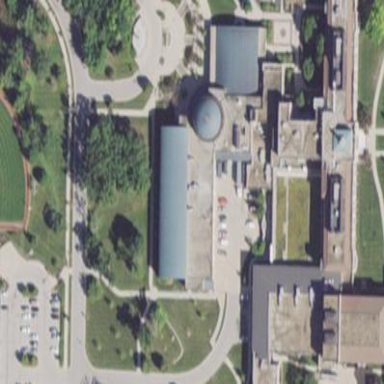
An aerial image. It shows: Part of university building.